Question: I would like to activate high-legibility alternate style set for San Francisco font in UITextView, using Swift 3.1.
---

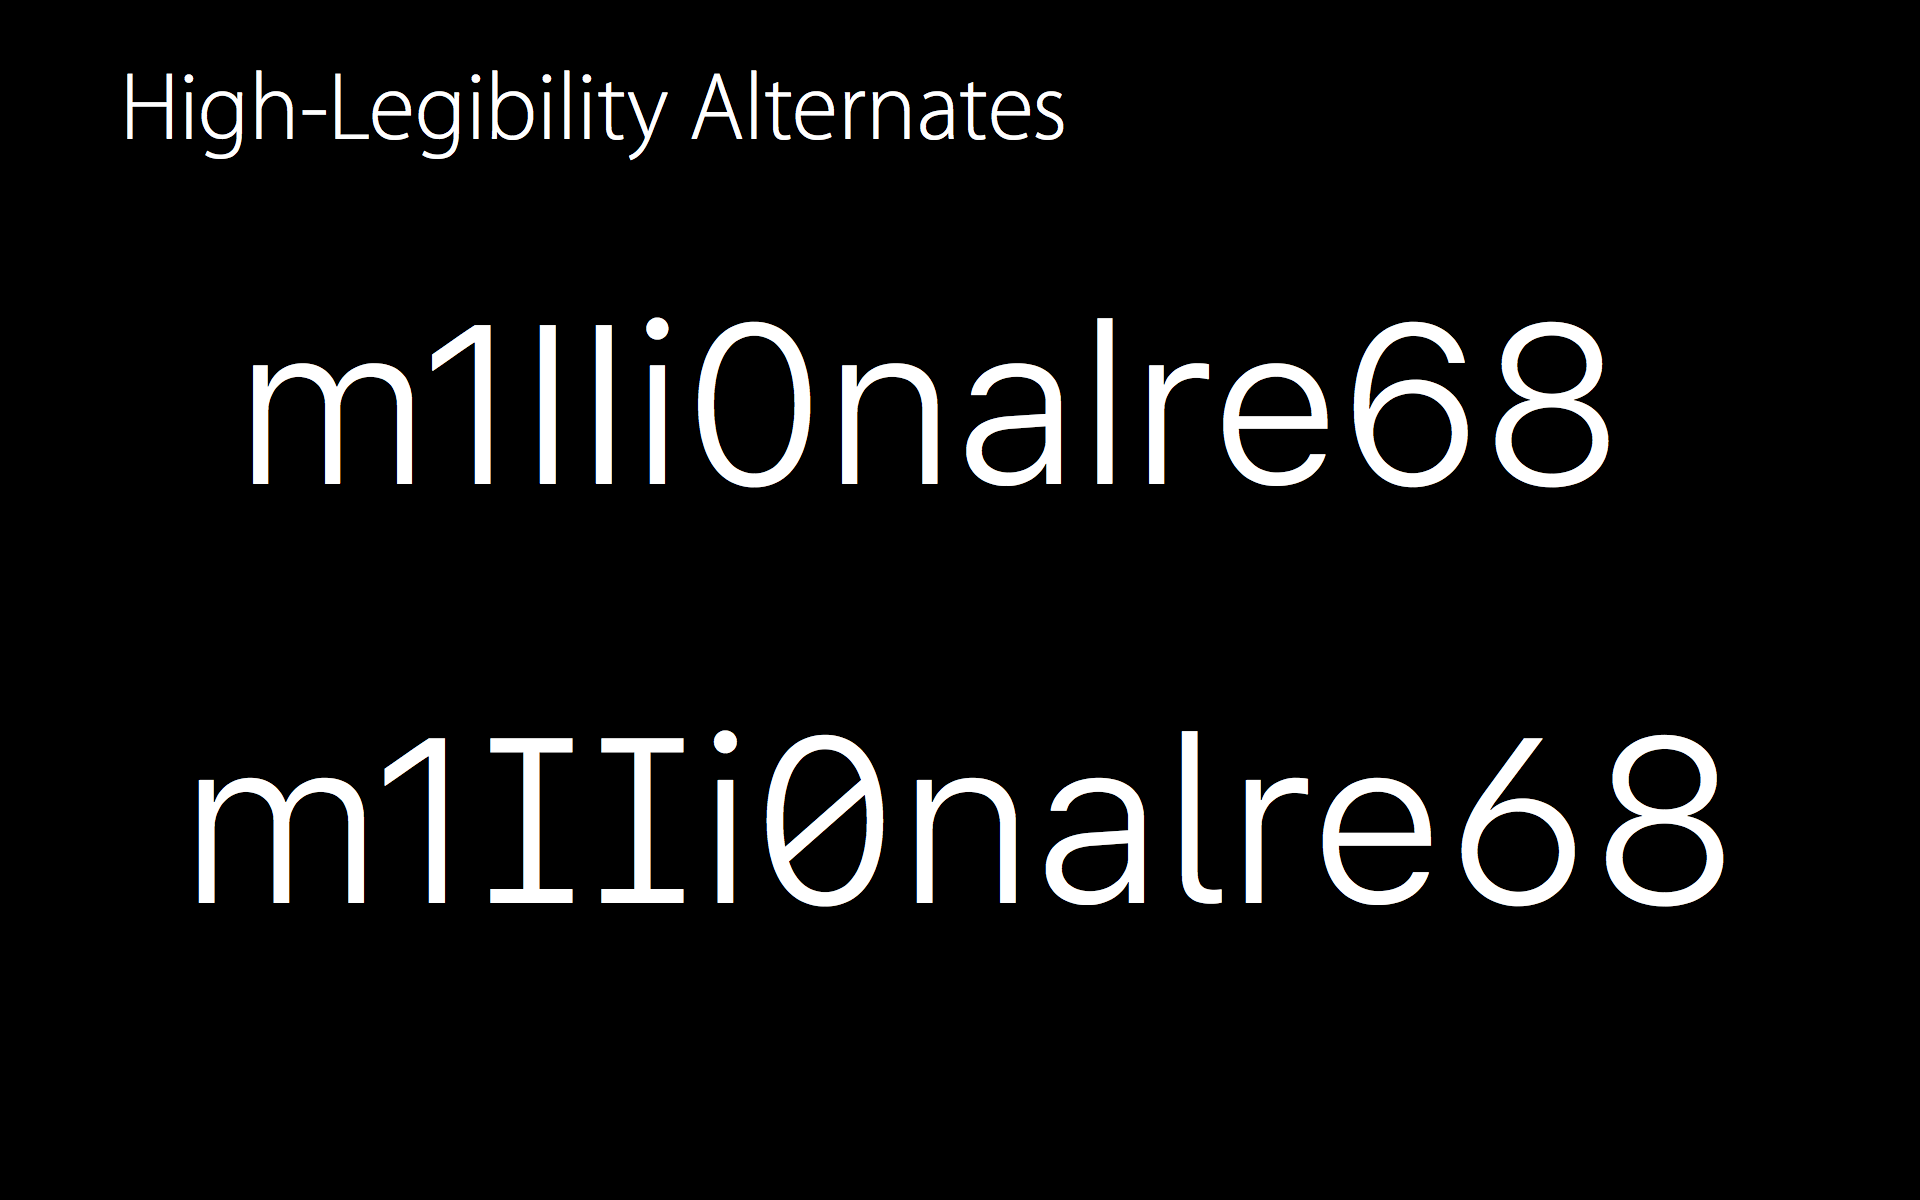
Answer: I managed to find a solution for activating high-legibility alternates in UITextView.
'''
// TextViewController.swift
import UIKit
class TextViewController: UIViewController, UITextViewDelegate {
// MARK: - Properties
@IBOutlet weak var textView: UITextView!
// MARK: - View Life Cycle
override func viewDidLoad() {
super.viewDidLoad()
configureTextView()
}
// MARK: - Configuration
func configureTextView() {
// Activate high-legibility alternates for system font.
let systemFontDescriptor = UIFont.systemFont(ofSize: 17).fontDescriptor
let highLegibilityFontDescriptor = systemFontDescriptor.addingAttributes(
[
UIFontDescriptorFeatureSettingsAttribute:
[
[
UIFontFeatureTypeIdentifierKey: kStylisticAlternativesType,
UIFontFeatureSelectorIdentifierKey: kStylisticAltSixOnSelector,
],
]
]
)
textView.font = UIFont(descriptor: highLegibilityFontDescriptor, size: 17)
}
}
'''